如图（1），在四边形$ABCD$中，对角线$AC$平分$\angle BAD$，$\angle B = \angle ACD = 90^{\circ}$，$AC = AB + 2$．

(1)求证：$\triangle ABC \sim \triangle ACD$；

(2)小宇为了研究图（1）中线段之间的数量关系，设$AB = x, AD = y$．

\textcircled{1}建立模型：请求出$y$关于$x$的函数表达式，并直接写出自变量$x$的取值范围；

\textcircled{2}画出图象：请在如图（2）所示的平面直角坐标系$xOy$中，画出\textcircled{1}中该函数的图象；

\textcircled{3}归纳性质：请写出\textcircled{1}中该函数的一条性质：\_\_\_\_\_\_；

(3)问边$AB$与边$AD$的和是否存在最小值，若存在，请求出这个最小值；若不存在，请说明理由
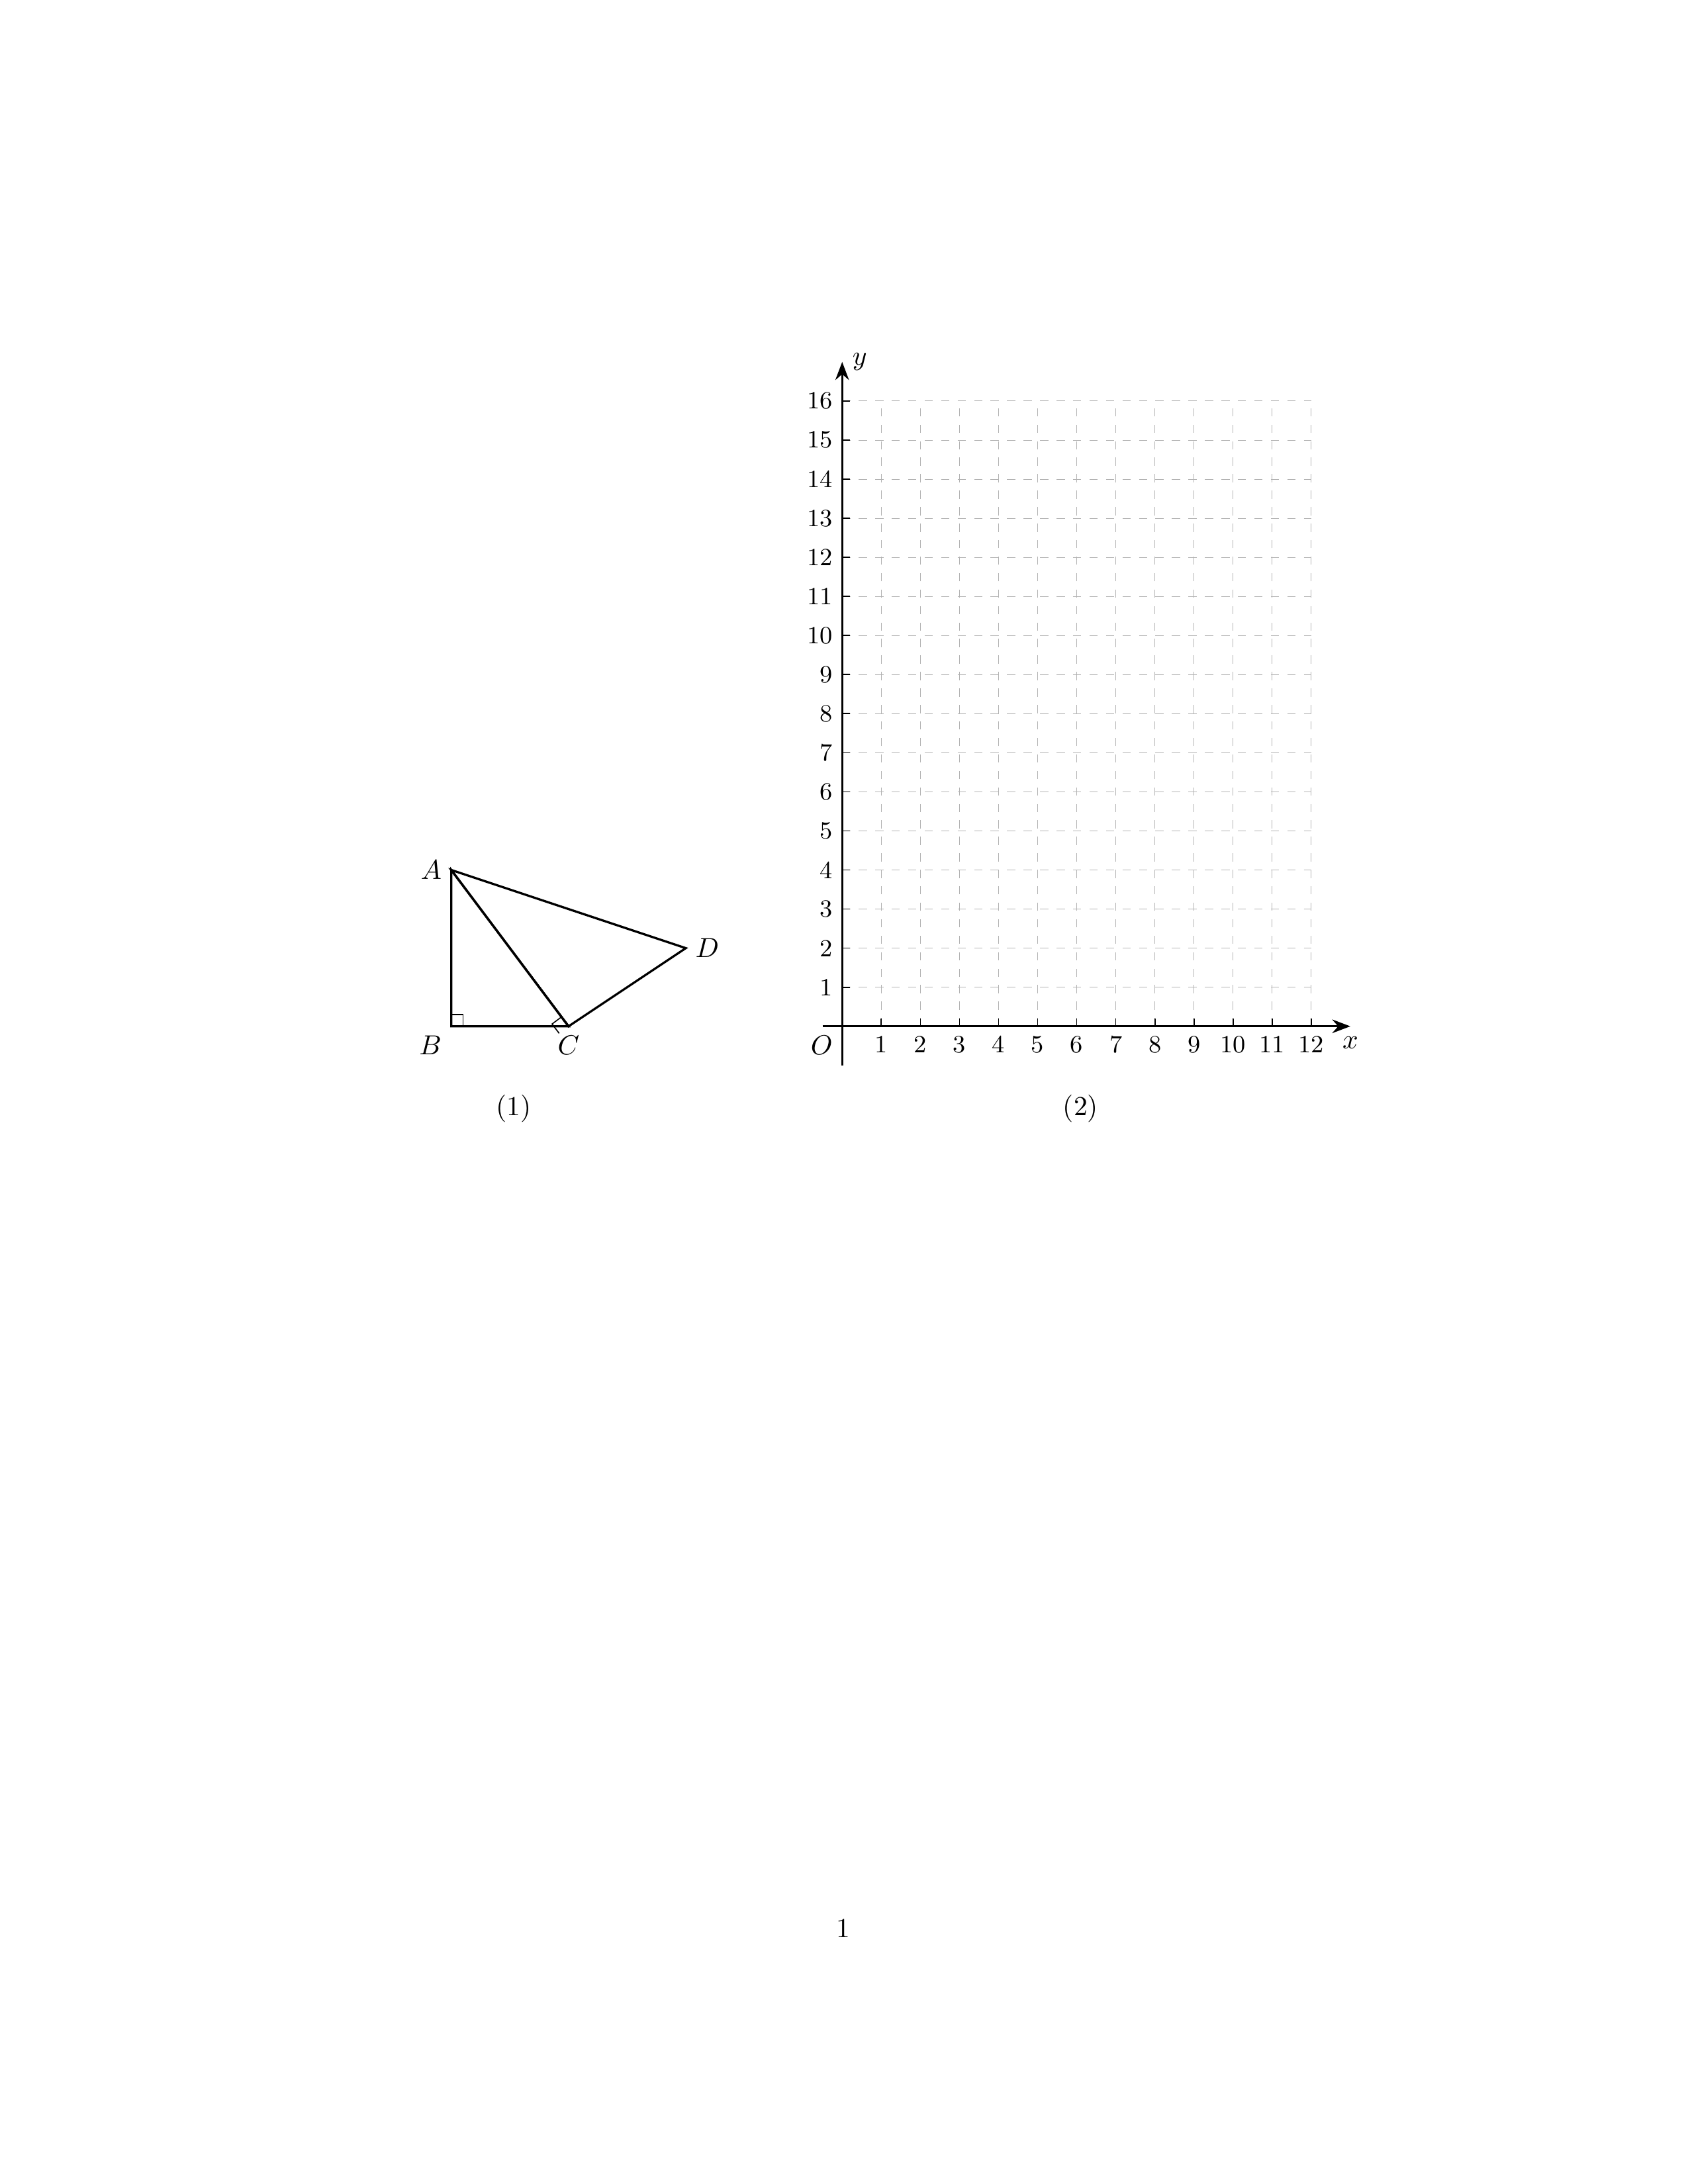
【解答】
【答案】(1)见解析

(2)\textcircled{1}$y = x + \dfrac{4}{x} + 4 \quad (x > 0)$；\textcircled{2}见解析；\textcircled{3}函数的最小值是8（答案不唯一）

(3)$4 + 4\sqrt{2}$

【分析】本题是相似形综合题，考查相似三角形的判定和性质，动点问题，函数图象等知识，解题的关键是理解题意，灵活运用所学知识解决问题，属于中考常考题型．

（1）由相似三角形的判定可得结论；

（2）\textcircled{1}相似三角形的性质可得$\dfrac{AB}{AC} = \dfrac{AC}{AD}$，即可求解；

\textcircled{2}利用描点法画出函数图象即可；

\textcircled{3}结合图象，可求解；

（3）由$AB+AD=x+y=2x+\frac{4}{x}+4\geq 4\sqrt{2}+4$，可求解．

【详解】（1）解：$\because AC$平分$\angle BAD$，

$\therefore \angle BAC=\angle CAD$，

$\because \angle B=\angle ACD=90^{\circ}$，

$\therefore \triangle ABC\sim \triangle ACD$；

（2）解：\textcircled{1}$\because \triangle ABC\sim \triangle ACD$，

$\therefore \frac{AB}{AC}=\frac{AC}{AD}$，

$\because AC=AB+2$，$AB=x$，$AD=y$，

$\therefore \frac{x}{x+2}=\frac{x+2}{y}$，

$\therefore y=x+\frac{4}{x}+4 \quad (x>0)$；

\textcircled{2}如图所示：

\circled{3}函数的一条性质为：函数的最小值是8．故答案为：函数的最小值是8（答案不唯一）；

（3）解：存在；

$\because AB+AD=x+y=2x+\frac{4}{x}+4=2x+\frac{8}{2x}+4$，$x>0$，

又$\because \left(\sqrt{2x}-\sqrt{\frac{8}{2x}}\right)^2 \geq 0$，

$\therefore 2x+\frac{8}{2x}-4\sqrt{2} \geq 0$，

$\therefore 2x+\frac{8}{2x} \geq 4\sqrt{2}$，

$\therefore 2x+\frac{8}{2x}+4 \geq 4+4\sqrt{2}$，

$\therefore AB+AD \geq 4+4\sqrt{2}$．

故边$AB$与边$AD$和的最小值为$4+4\sqrt{2}$．
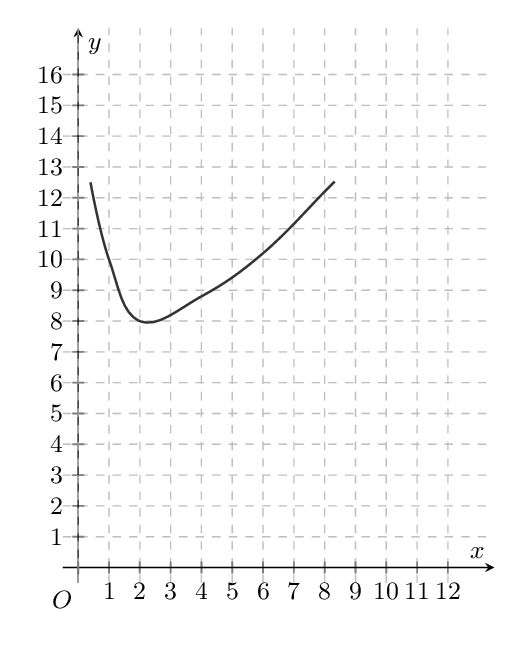